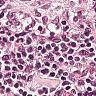
Metastatic tissue present: no